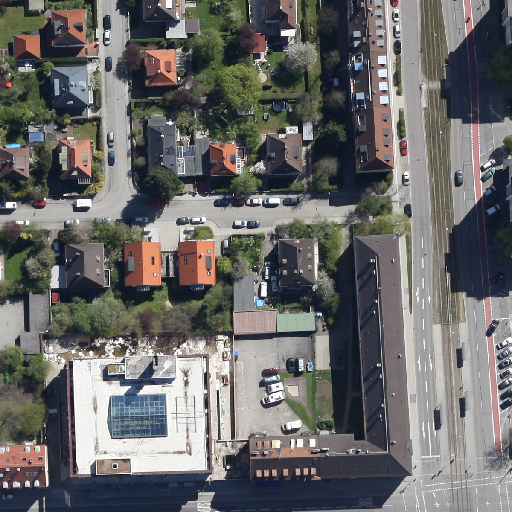
Referring expression: vehicle in the parking area